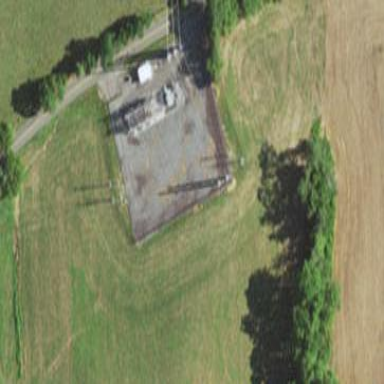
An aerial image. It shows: Fence surrounds minor distribution substation.